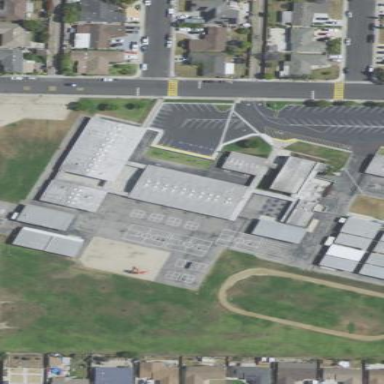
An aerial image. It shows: School.